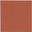
Piece: xx